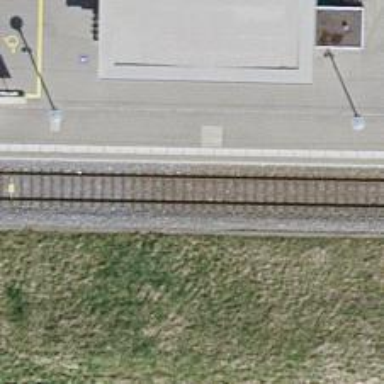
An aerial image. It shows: Public transport stop position along the railway.